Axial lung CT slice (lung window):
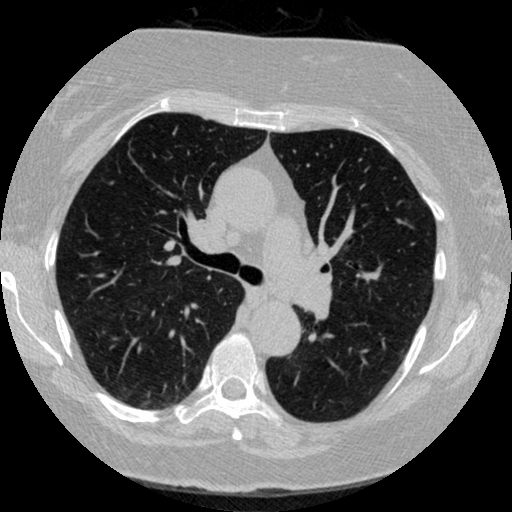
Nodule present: no